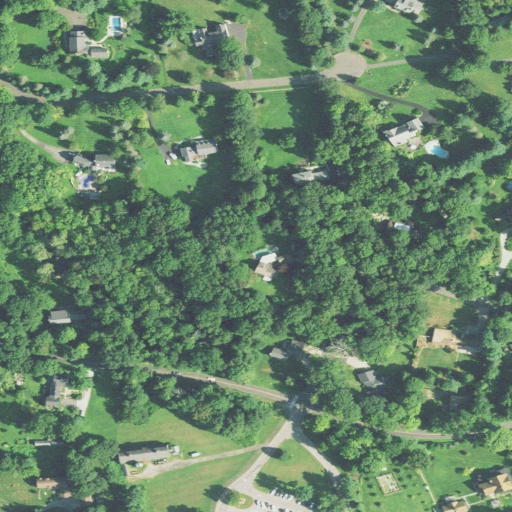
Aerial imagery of mountain in Connecticut named Cains Hill containing deciduous forest, open development, mixed forest, low intensity development, medium intensity development, and pasture